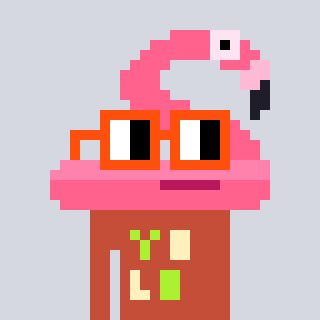
a pixel art character with square orange glasses, a flamingo-shaped head and a rust-colored body on a cool background